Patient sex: M
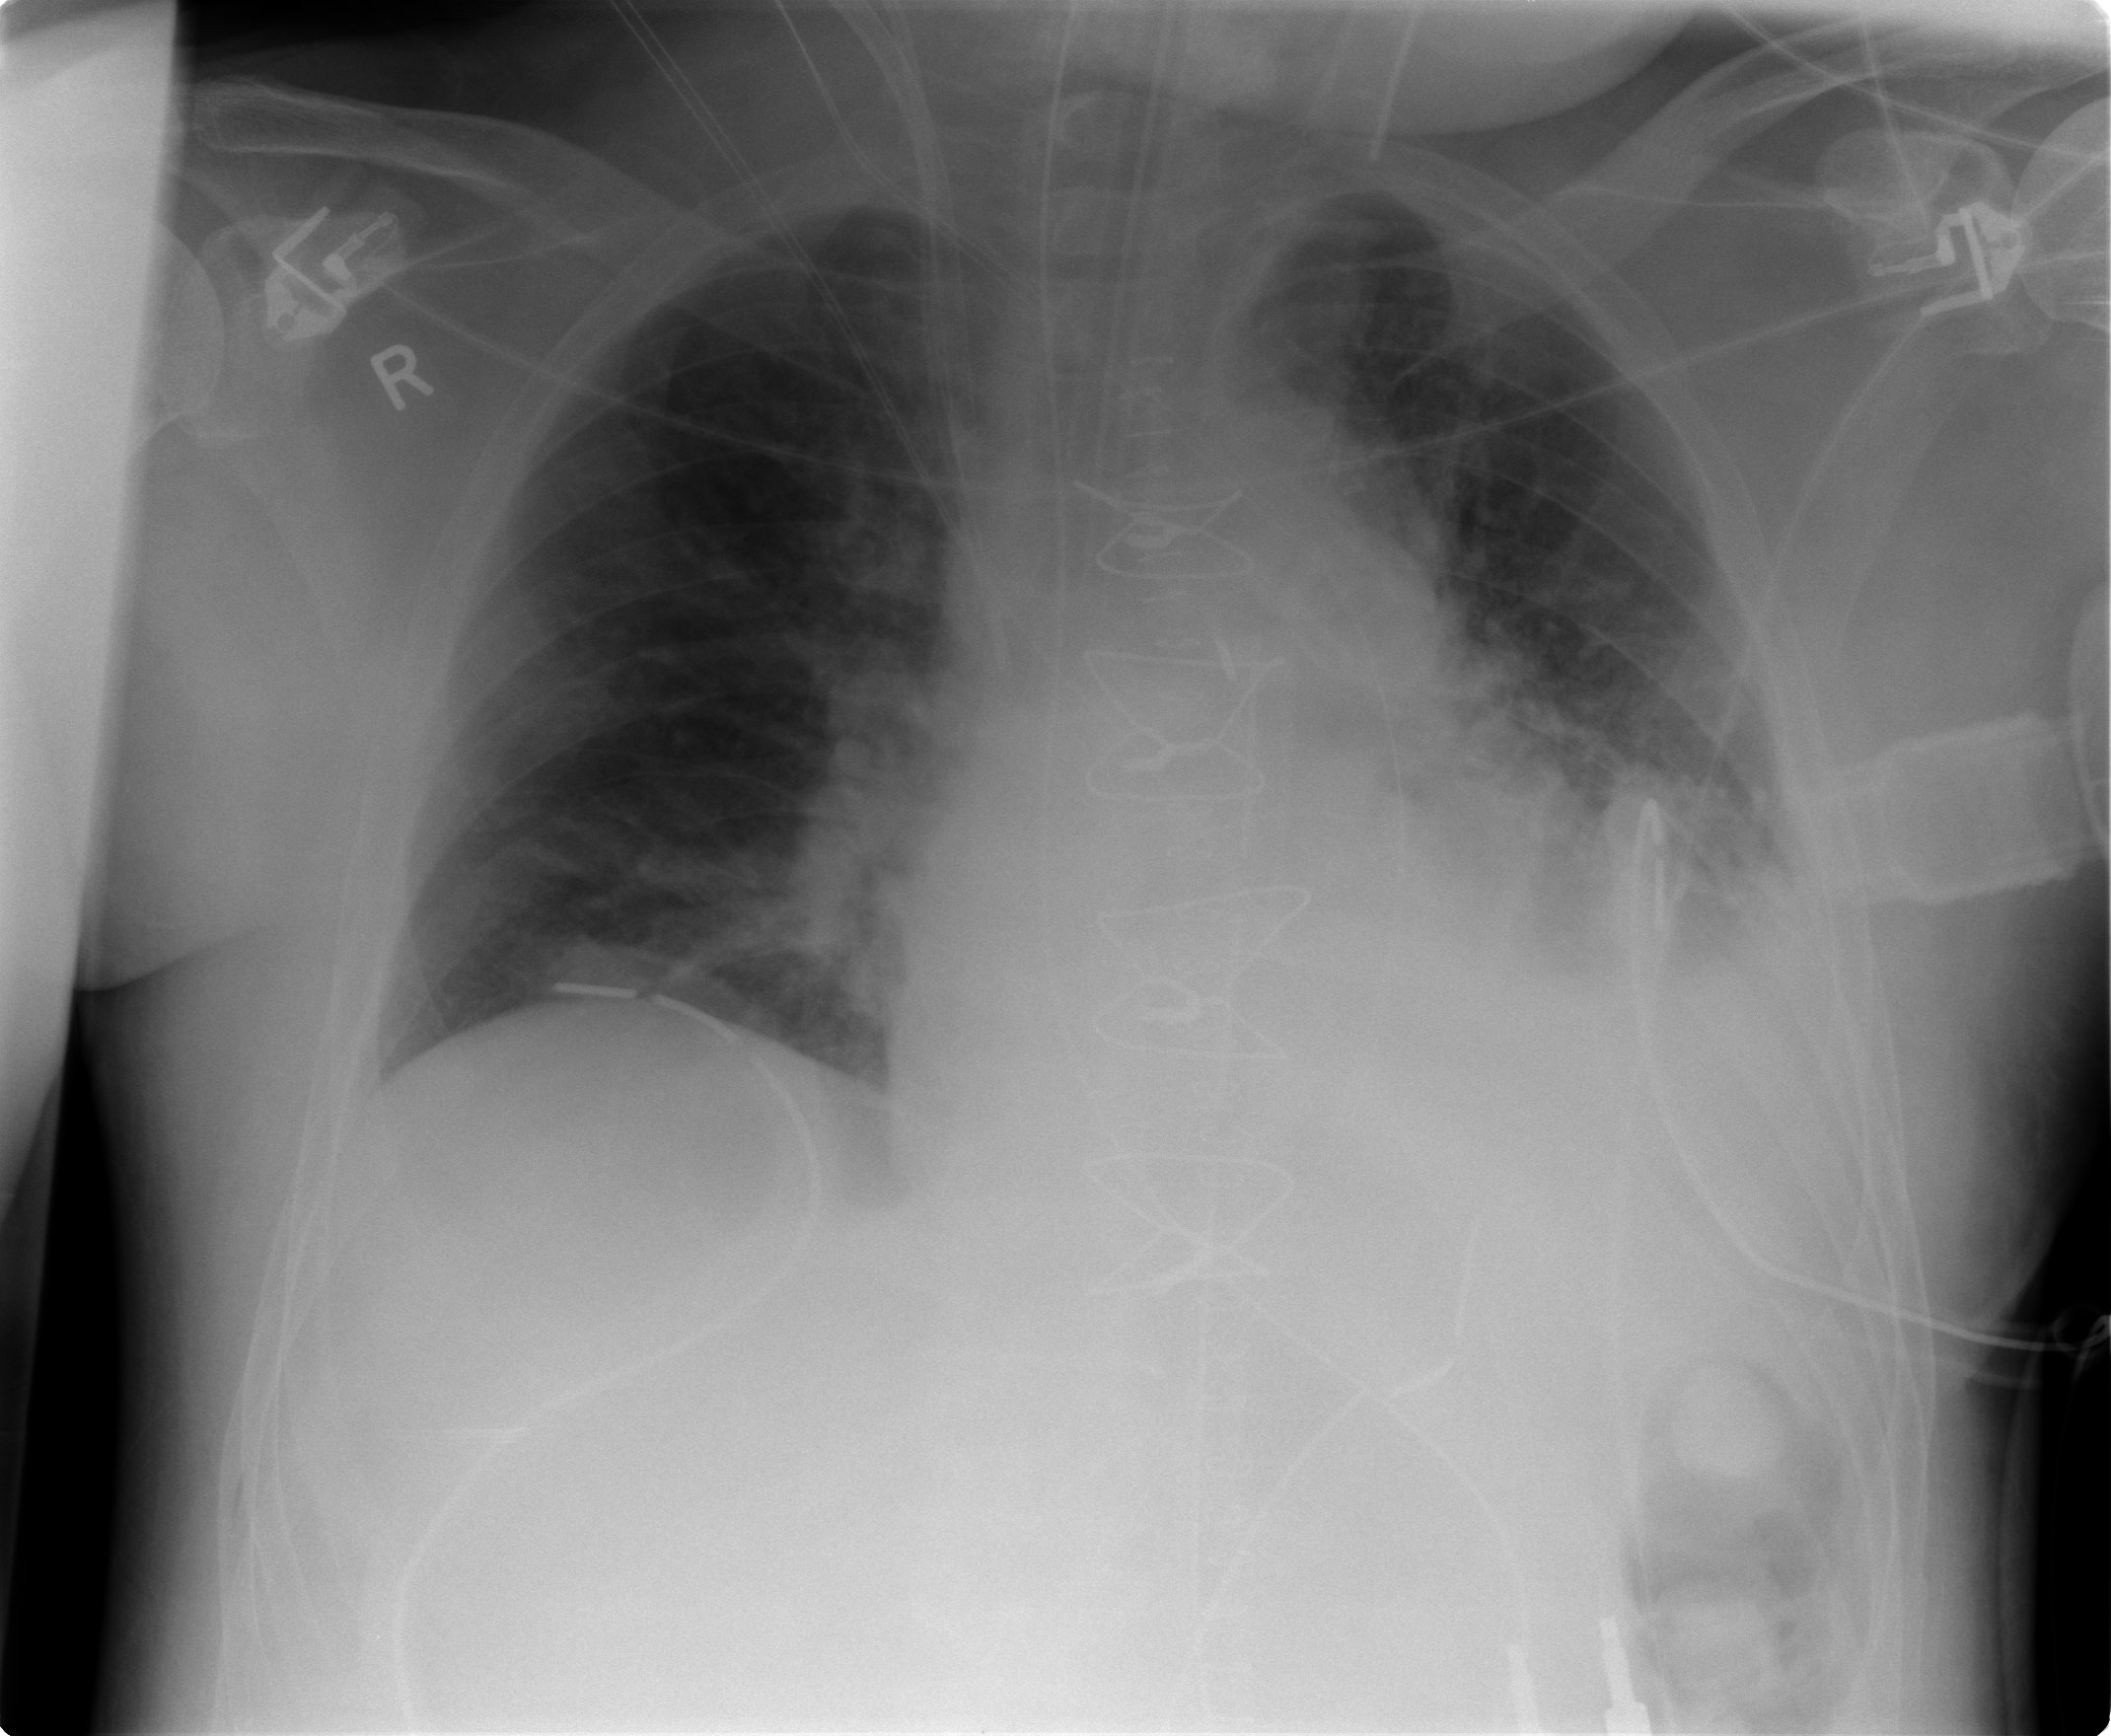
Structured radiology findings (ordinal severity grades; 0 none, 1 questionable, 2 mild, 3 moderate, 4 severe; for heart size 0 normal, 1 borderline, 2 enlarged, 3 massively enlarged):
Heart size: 0
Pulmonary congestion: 0
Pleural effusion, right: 0
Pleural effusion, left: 3
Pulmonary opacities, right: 0
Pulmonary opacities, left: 0
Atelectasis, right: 1
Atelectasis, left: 2